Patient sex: F
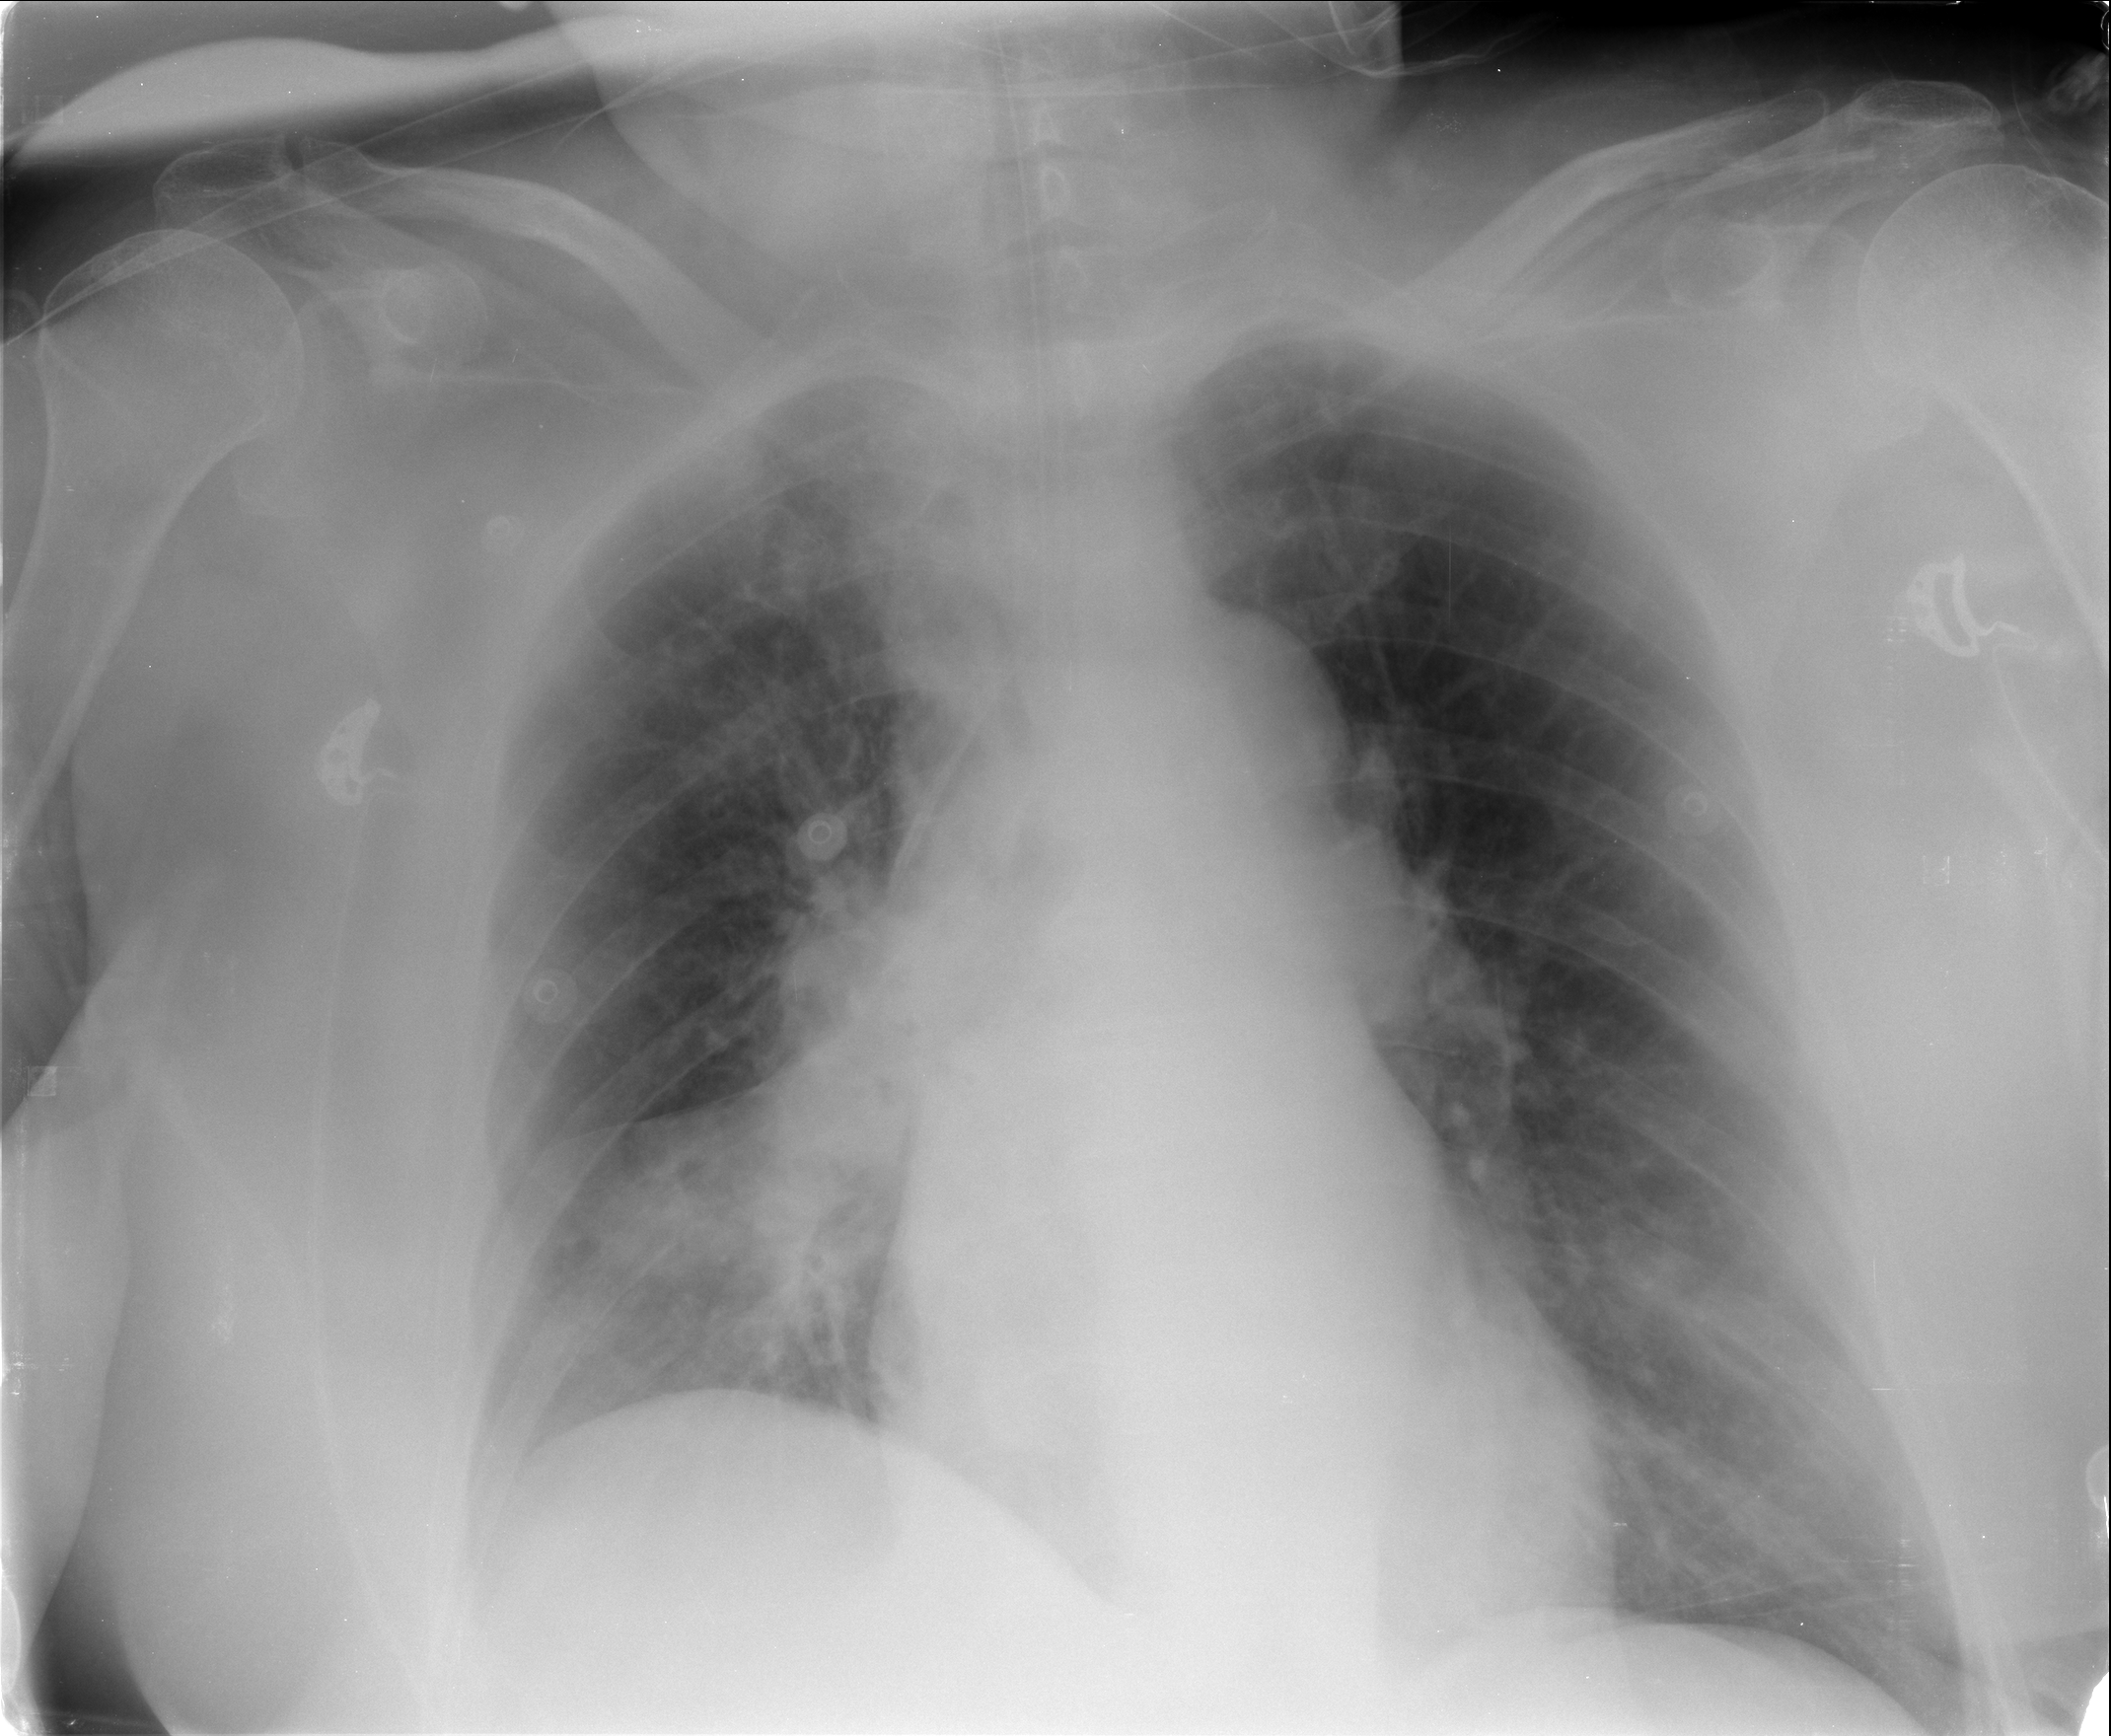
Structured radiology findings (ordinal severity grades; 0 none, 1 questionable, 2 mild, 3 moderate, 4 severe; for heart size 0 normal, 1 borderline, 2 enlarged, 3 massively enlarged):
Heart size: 0
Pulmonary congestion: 2
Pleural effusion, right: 2
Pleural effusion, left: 0
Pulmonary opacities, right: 3
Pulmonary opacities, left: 0
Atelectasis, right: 3
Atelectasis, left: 2